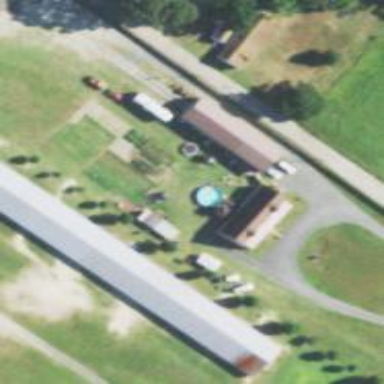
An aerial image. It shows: Farm auxiliary building.